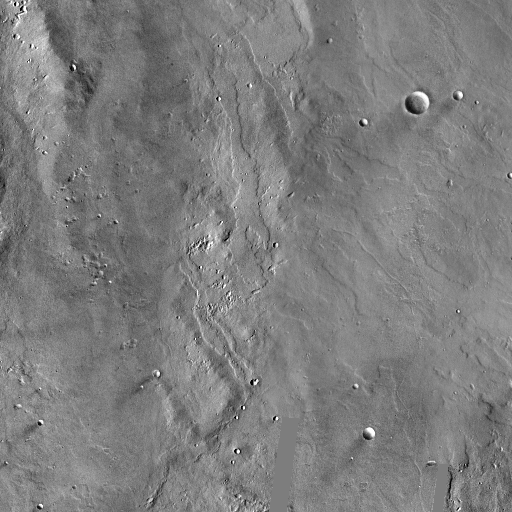
Crater classes present: Background, Other, Secondary